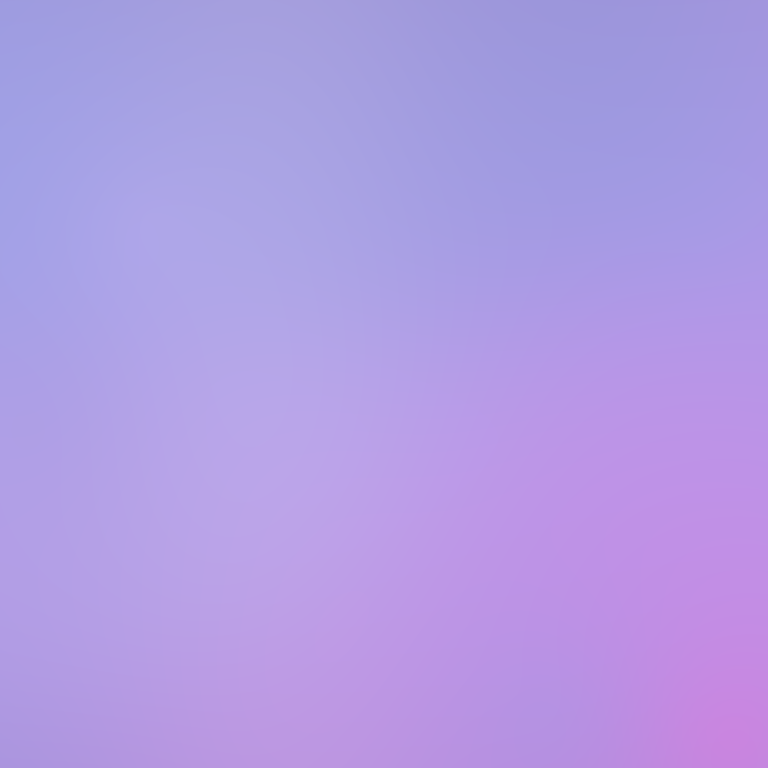
Abstract light effect, smooth gradient from soft lavender to gentle pink, serene atmosphere, diffuse glow, no room, no furniture, no objects.